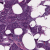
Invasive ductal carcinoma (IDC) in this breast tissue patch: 1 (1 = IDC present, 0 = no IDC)